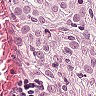
Metastatic tissue present: yes